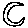
Label: moon